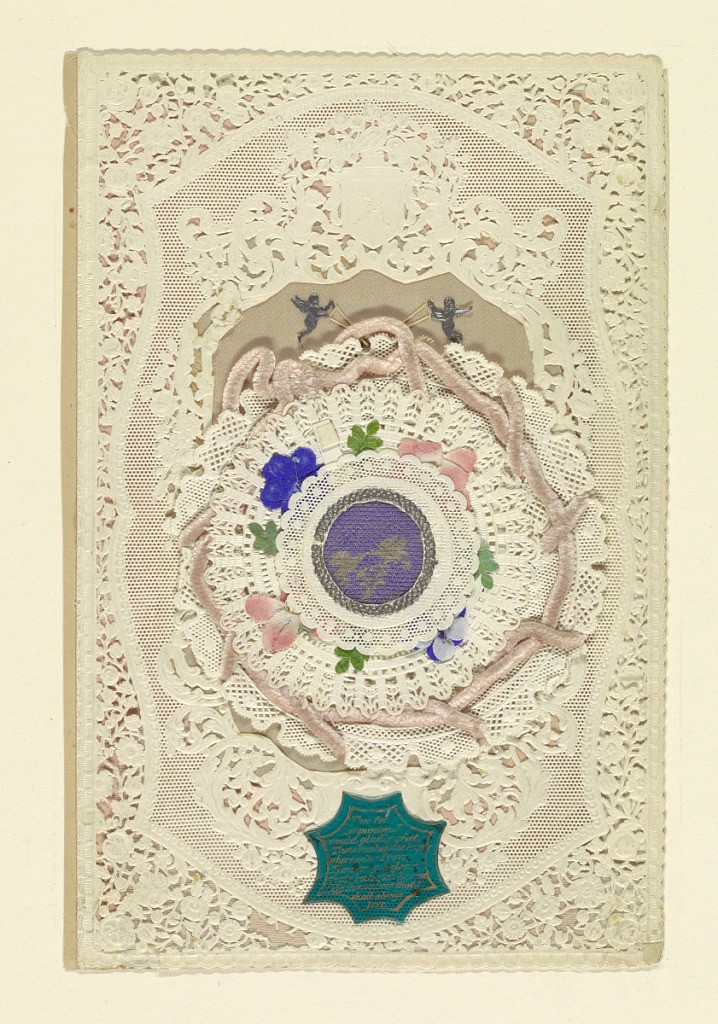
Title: Valentine
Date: ca. 1850
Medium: Embossed cut paper, with silk, velvet, and satin additions
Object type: Greeting card
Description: Within an embossed cut-paper frame with floral decorations is a circular peep-hole, covered by silk gauze, through which two birds in gilt are seen against a blue ground. Velvet cording and flowers of shirred silk around edges, and cupids at top of embossed gilt paper.